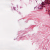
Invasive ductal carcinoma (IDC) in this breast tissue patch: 0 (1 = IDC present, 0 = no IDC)